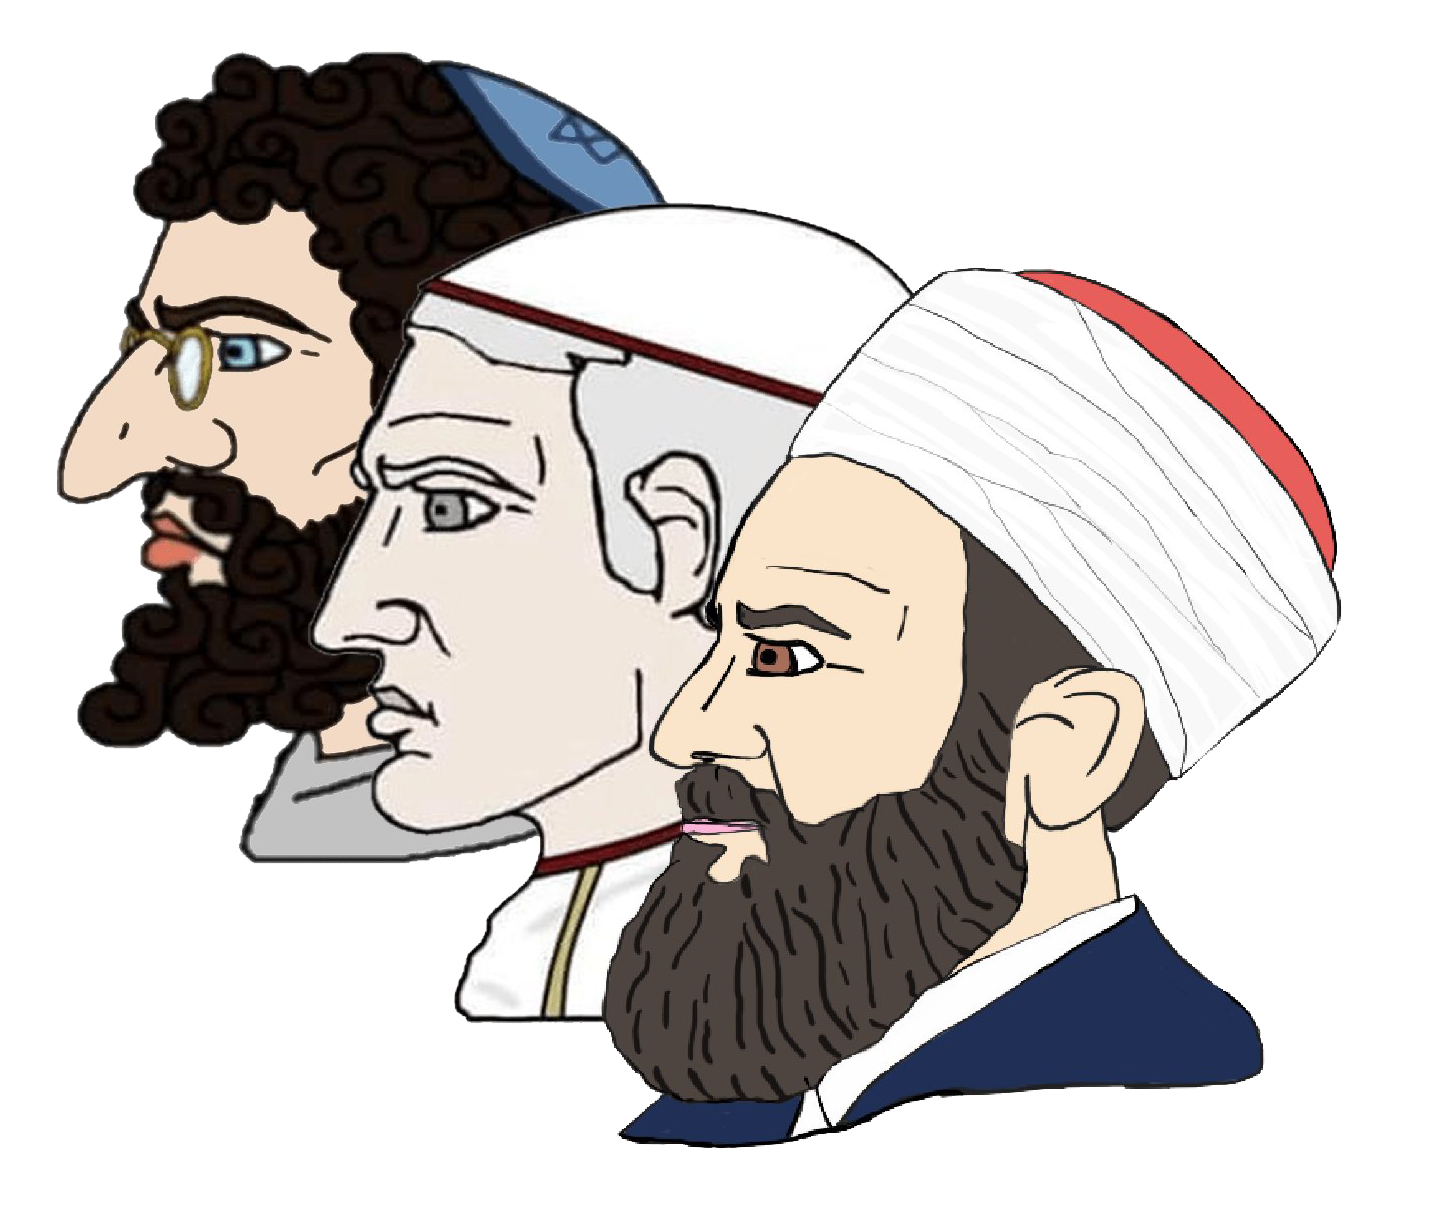
Label: 4_Yes_Chad